Field crop: tomato
Growth stage: 1
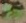
Species: solanum